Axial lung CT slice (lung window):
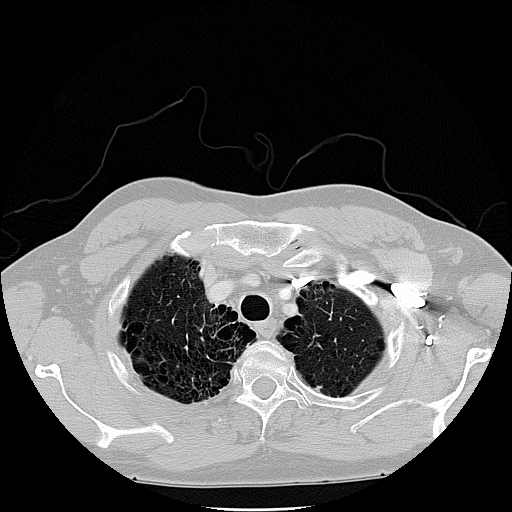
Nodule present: no